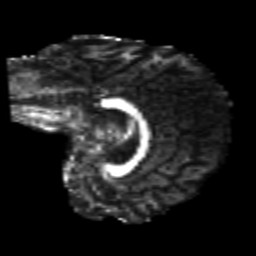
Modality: FA
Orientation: sagittal
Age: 21
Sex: female
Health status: healthy
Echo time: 0.074 s